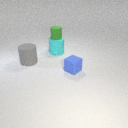
large gray rubber cylinder behind small blue rubber cube